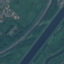
Land use / land cover class: River